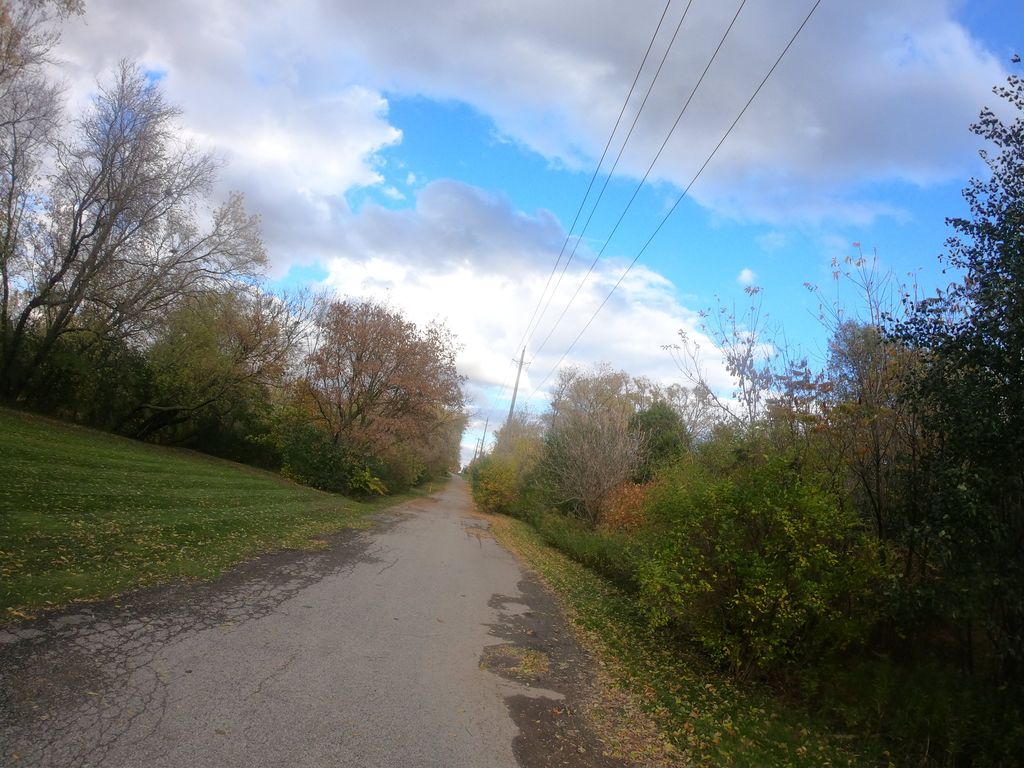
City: kitchener-waterloo